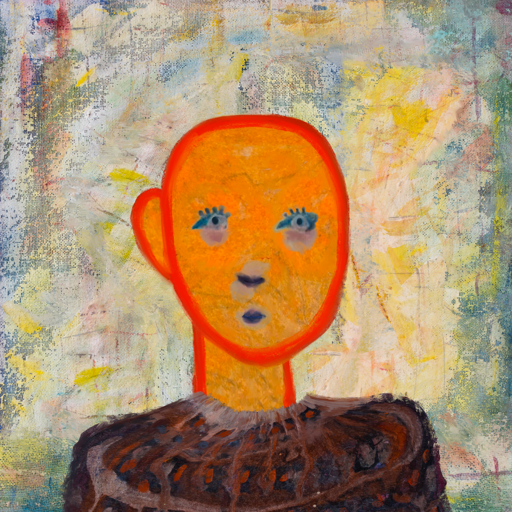
Background: Irani, Head And Neck Front: Sisters, Face Front: Hill_Girl, Bust: Hypocrite, Hair Front: Blank, Head Accessory: Blank, Second Necklace: Blank, Necklace: Blank, Baby: Blank